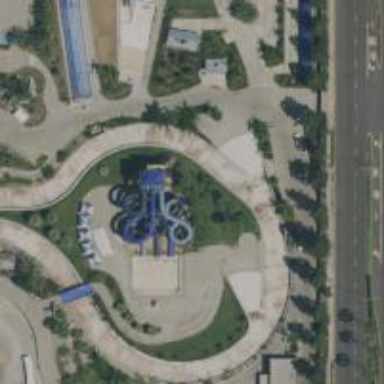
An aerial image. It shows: Water slide attraction.